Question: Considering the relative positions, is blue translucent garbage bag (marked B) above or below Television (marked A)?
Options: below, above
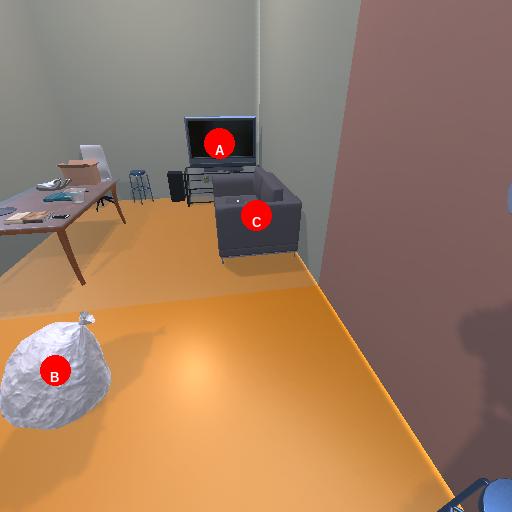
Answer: below